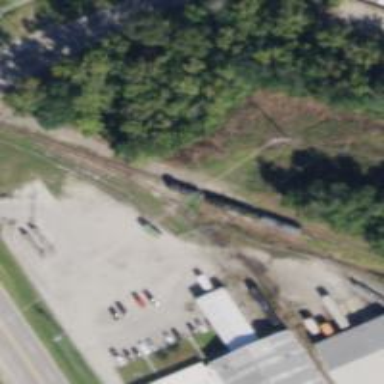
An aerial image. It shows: Rail spur service.